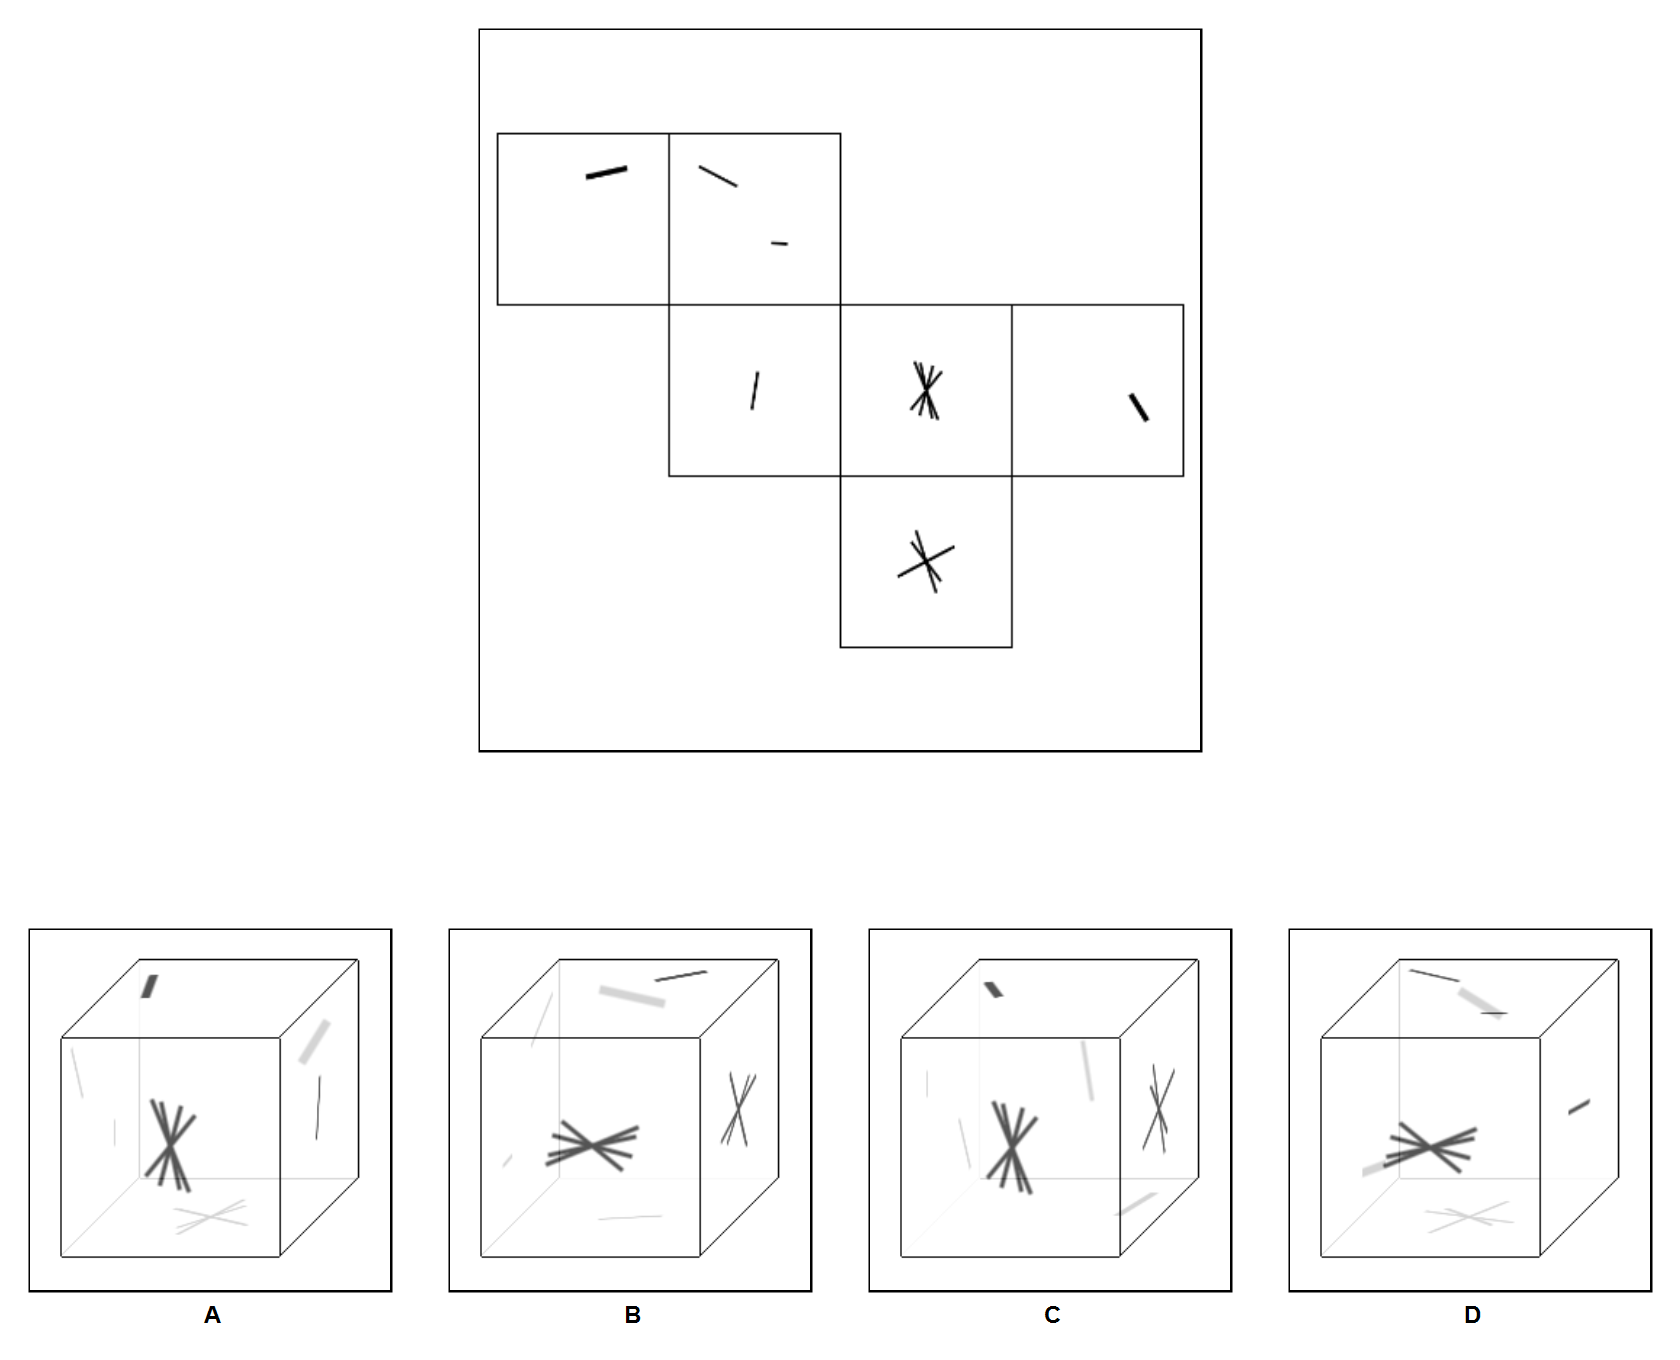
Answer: B